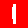
Digit: 1